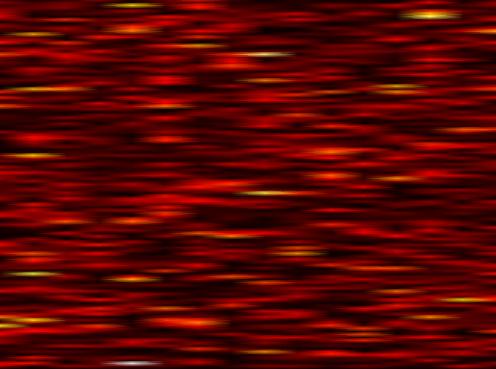
Label: FOFDM